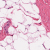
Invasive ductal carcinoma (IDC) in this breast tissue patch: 0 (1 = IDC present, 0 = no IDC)